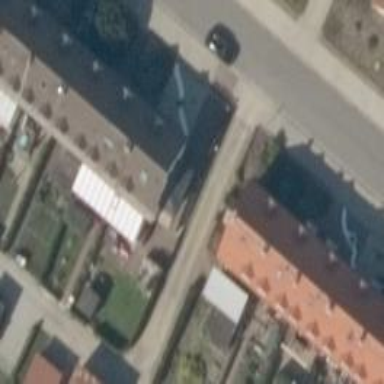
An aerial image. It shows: Terrace building.